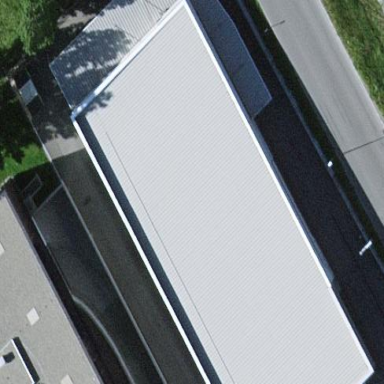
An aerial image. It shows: Building that houses motorcycle shop.